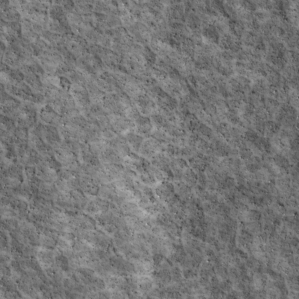
Label: non_frost